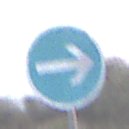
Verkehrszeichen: VorgeschriebeneFahrtrichtungHierRechts
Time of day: SunriseSunset
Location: Outdoor (Nature)
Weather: Clear
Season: NotSpecified
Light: Natural